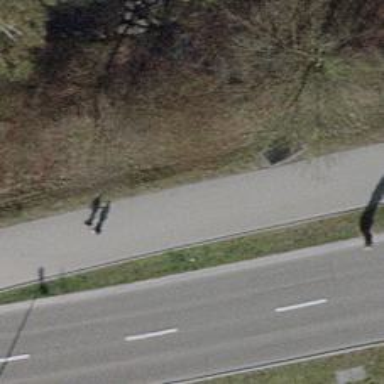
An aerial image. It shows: Asphalt sidewalk path.